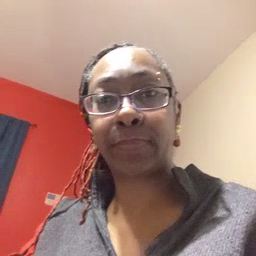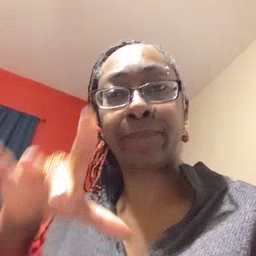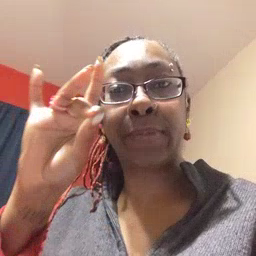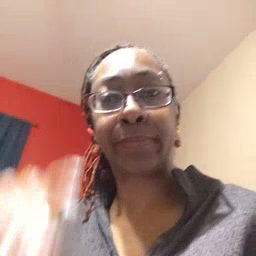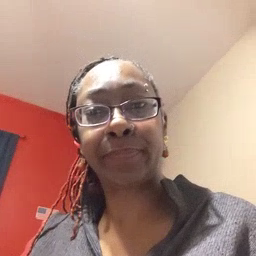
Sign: find